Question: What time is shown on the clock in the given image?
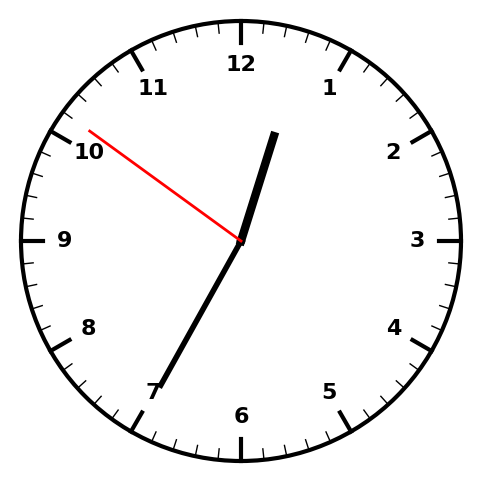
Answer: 12:34:51